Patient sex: M
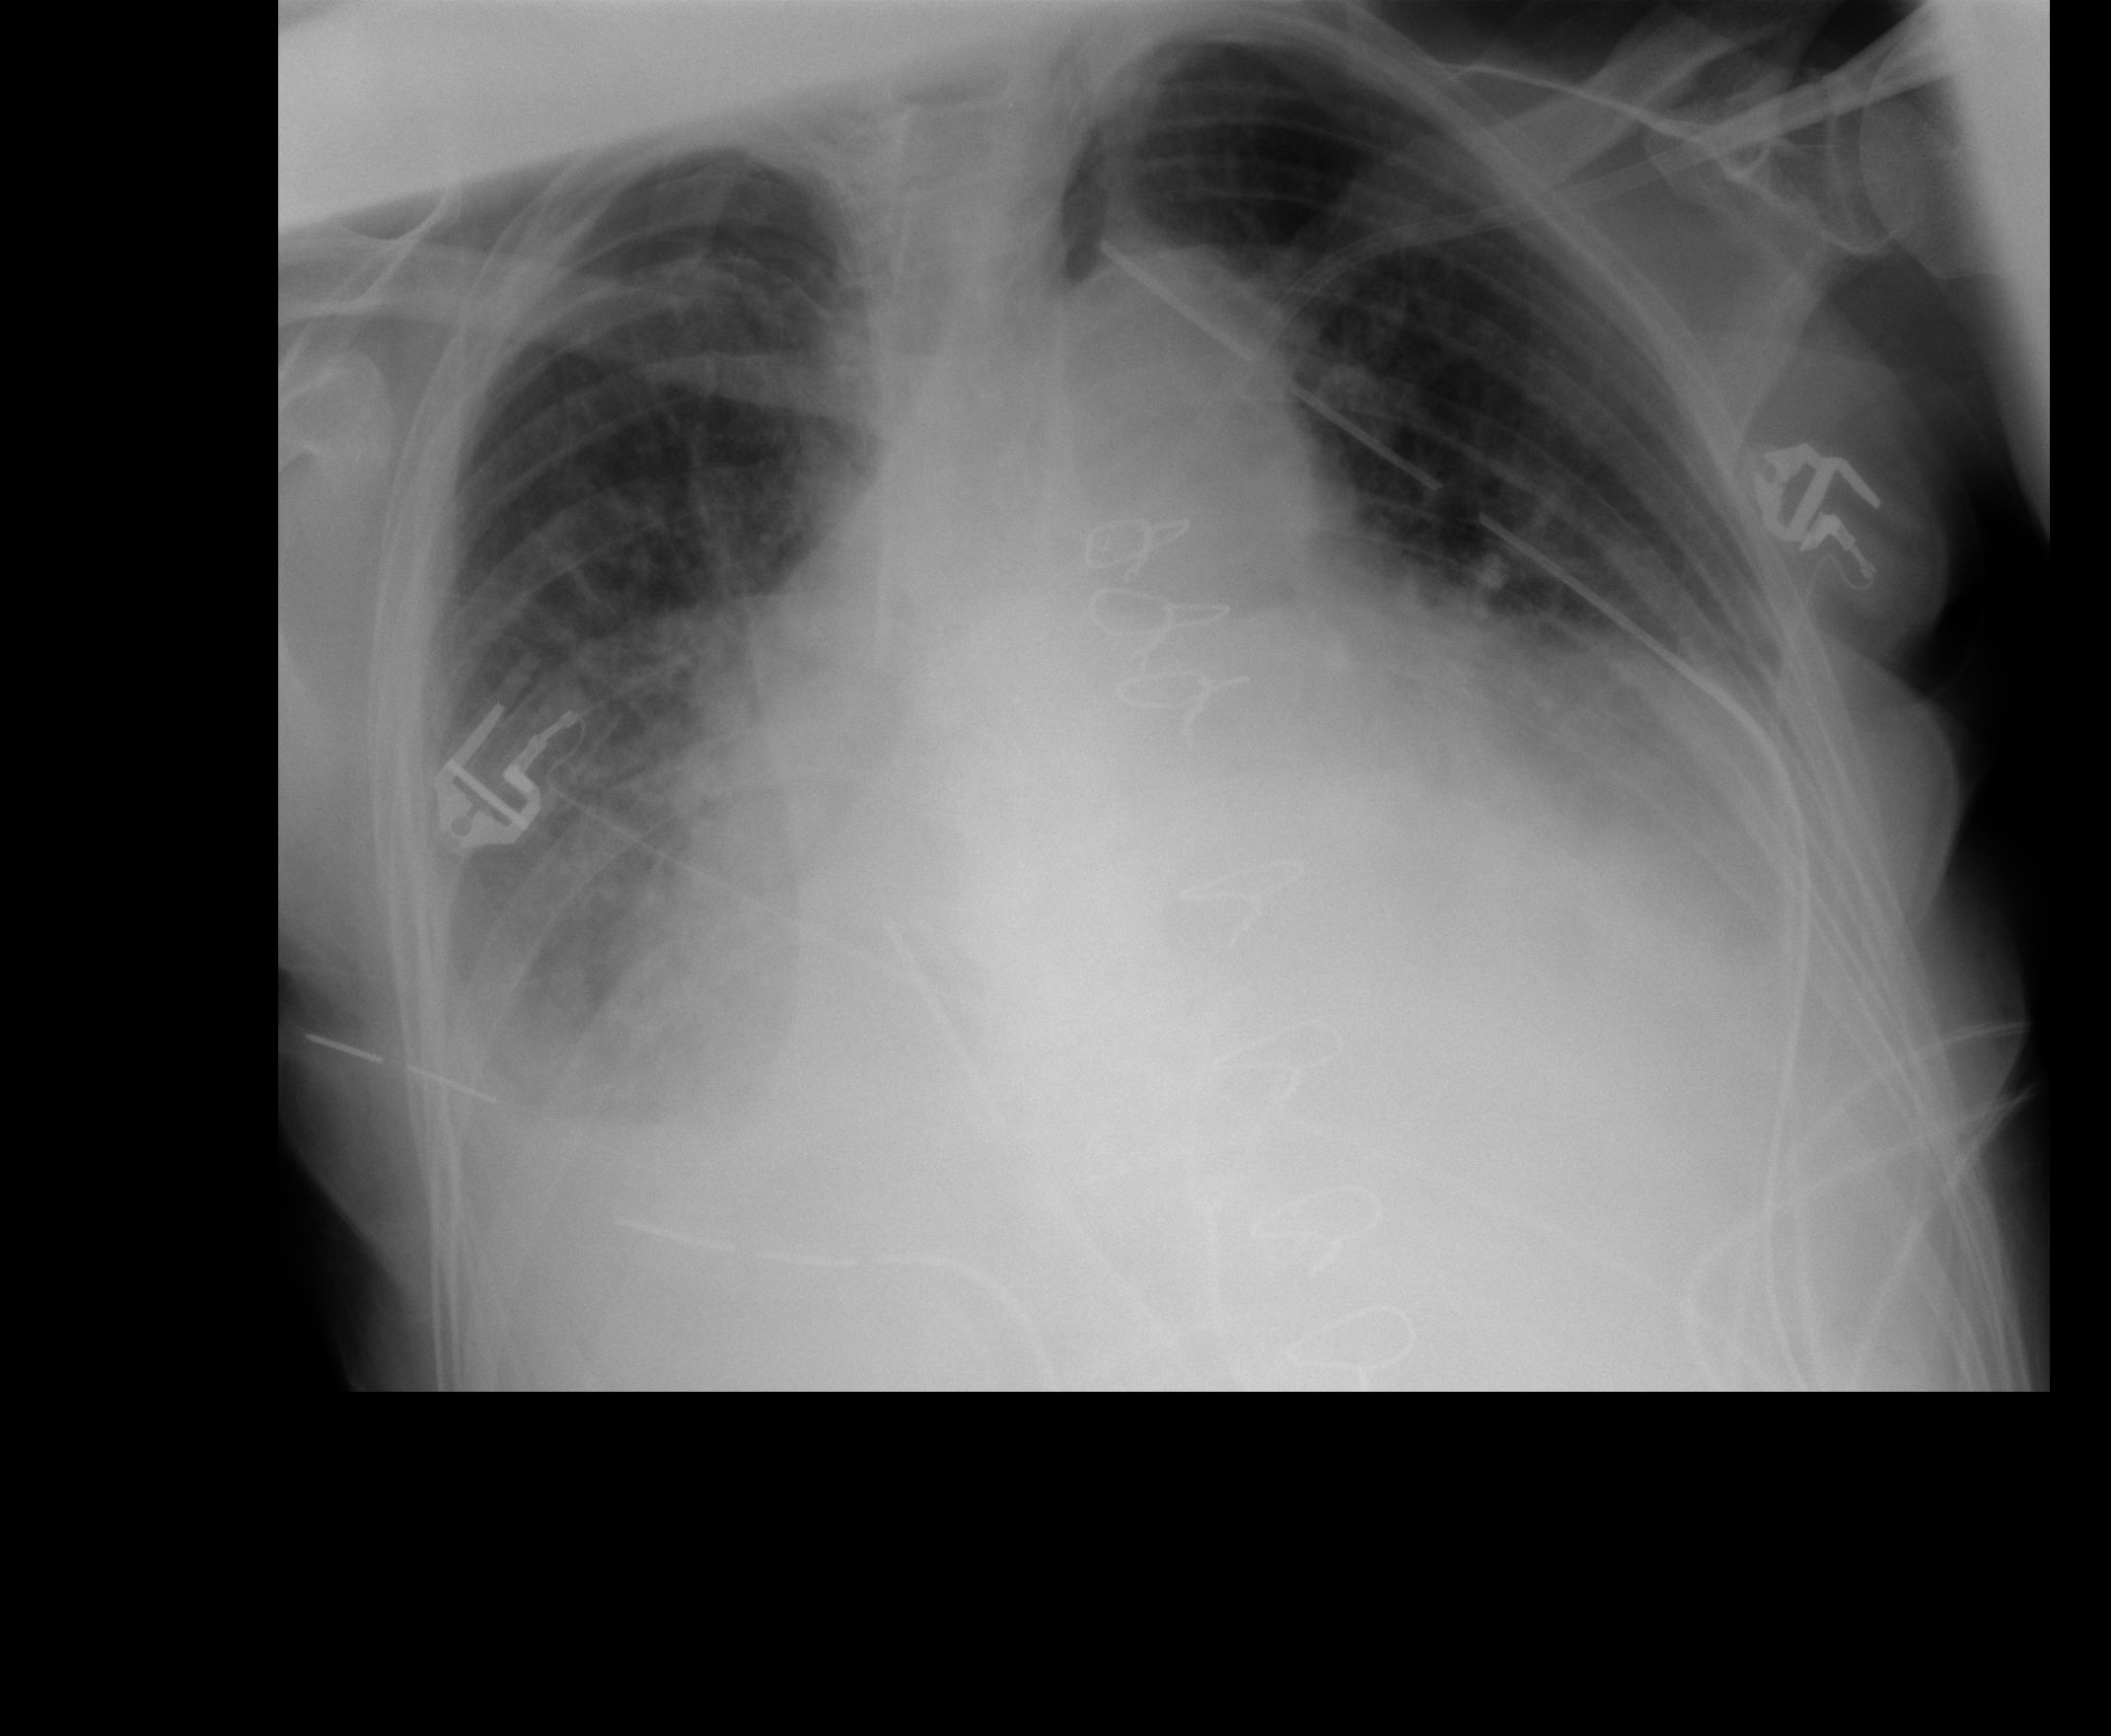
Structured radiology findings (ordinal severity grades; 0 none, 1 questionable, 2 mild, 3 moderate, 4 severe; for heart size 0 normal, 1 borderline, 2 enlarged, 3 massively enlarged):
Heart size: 2
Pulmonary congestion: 2
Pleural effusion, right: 2
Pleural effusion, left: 2
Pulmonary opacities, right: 2
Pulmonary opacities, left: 0
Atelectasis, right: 2
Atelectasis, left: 2